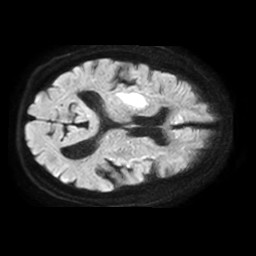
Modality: TRACE
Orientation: axial
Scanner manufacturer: philips
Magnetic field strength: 1.5 T
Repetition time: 3.461 s
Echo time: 0.07078 s